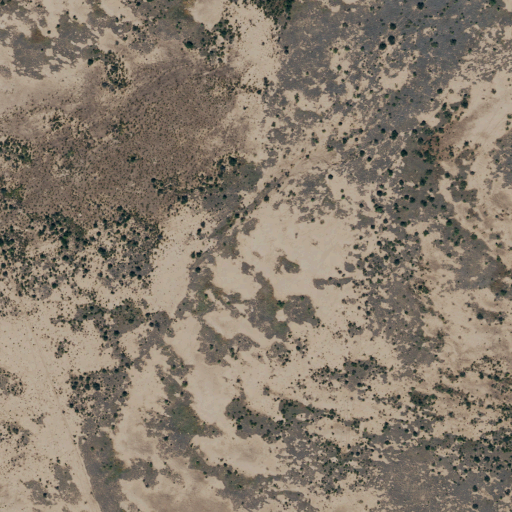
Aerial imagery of valley in Texas named Dowman Draw containing only shrub